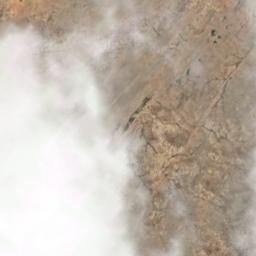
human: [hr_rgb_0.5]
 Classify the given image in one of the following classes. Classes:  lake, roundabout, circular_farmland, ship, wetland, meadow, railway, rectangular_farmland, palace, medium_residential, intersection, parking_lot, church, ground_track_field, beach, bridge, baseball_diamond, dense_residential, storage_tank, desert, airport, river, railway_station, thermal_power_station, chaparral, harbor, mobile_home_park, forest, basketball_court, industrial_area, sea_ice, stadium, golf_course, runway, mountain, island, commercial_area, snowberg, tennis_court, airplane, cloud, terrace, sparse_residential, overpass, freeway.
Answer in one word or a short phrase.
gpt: cloud